Question: I have a basic M:N setup with three tables: candidate, position, and candidate_position.
Here's a screenshot of the ERD from MySQL Workbench

Now, moving on from that let's talk about forms. In the default world of symfony generator, you'd have a separate CRUD interface for all three of these tables. However, I don't want to have a CRUD interface for 'candidate_position'.
What I want, is for the create and edit actions of the Candidate interface to contain a multi-choice field (select list, checkbox array, whatever) that would create the CandidatePosition records as part of the Candidate actions.
On to the code
'''
---
detect_relations: true
options:
type: InnoDB
candidate:
columns:
id:
type: integer(4)
primary: true
unsigned: true
notnull: true
autoincrement: true
first_name:
type: string(45)
notnull: true
last_name:
type: string(45)
notnull: true
created_at:
type: integer(4)
unsigned: true
relations:
Positions:
class: Position
refClass: CandidatePosition
local: candidate_id
foreign: position_id
position:
columns:
id:
type: integer(4)
primary: true
unsigned: true
notnull: true
autoincrement: true
name:
type: string(45)
relations:
Candidates:
class: Candidate
refClass: CandidatePosition
local: position_id
foreign: candidate_id
candidatePosition:
tableName: candidate_position
columns:
candidate_id:
type: integer(4)
primary: true
unsigned: true
notnull: true
position_id:
type: integer(4)
primary: true
unsigned: true
notnull: true
indexes:
fk_candidate_position_candidate1:
fields: [candidate_id]
fk_candidate_position_position1:
fields: [position_id]
'''
'''
generator:
class: sfDoctrineGenerator
param:
model_class: Candidate
theme: admin
non_verbose_templates: true
with_show: false
singular: ~
plural: ~
route_prefix: candidate
with_doctrine_route: true
actions_base_class: sfActions
config:
actions: ~
fields:
first_name: { label: First Name }
last_name: { label: Last Name }
created_at: { label: Created On }
candidate_positions: {label: Positions}
list:
sort: [last_name, asc]
filter: ~
form:
display:
"User": [first_name, last_name]
"Applying For": [candidate_positions]
fields :
hide: [created_at]
edit: ~
new: ~
'''
'''
class candidateForm extends BasecandidateForm
{
public function configure()
{
unset( $this['created_at'] );
$this->widgetSchema['candidate_positions'] = new sfWidgetFormDoctrineChoice(
array( 'multiple' => true, 'model' => 'Position', 'renderer_class' => 'sfWidgetFormSelectCheckbox' )
);
$this->validatorSchema['candidate_positions'] = new sfValidatorDoctrineChoice(
array( 'multiple' => true, 'model' => 'Position', 'min' => 1 )
);
}
}
'''
This all works, except when it comes to actually saving the data. This is the point where I get stuck.
I clearly need to do to create/edit/delete the CandidatePosition records, but I'm not sure where to start working. In 'candidateActions'? Override 'Basecandidate::save()'?
Let me know if there's any other data you might need to see.
- -
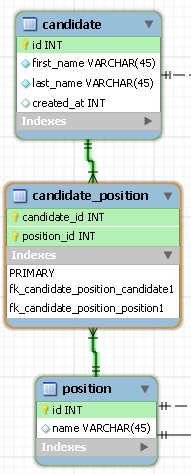
Answer: About 10 month ago I had similar trouble with M:N relationships and meta-data in the join table.
I found those blog entries of melikedev very useful! This is not exactly the same as your use case, but it might give you some hints:
<URL>
<URL>
<URL>